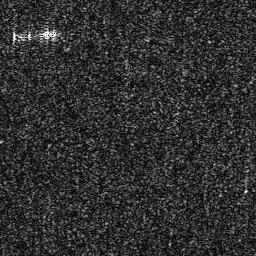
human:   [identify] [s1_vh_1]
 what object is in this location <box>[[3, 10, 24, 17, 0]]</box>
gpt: <ref>1 medium ship at the top left</ref>